Interaction volume radius: 10 \u00c5
Interaction volume height: 15 \u00c5
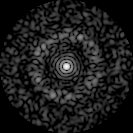
Disorder parameter: 0.8562